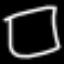
Label: square